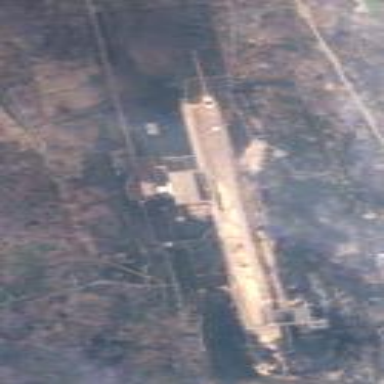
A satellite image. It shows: International public aerodrome.